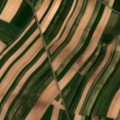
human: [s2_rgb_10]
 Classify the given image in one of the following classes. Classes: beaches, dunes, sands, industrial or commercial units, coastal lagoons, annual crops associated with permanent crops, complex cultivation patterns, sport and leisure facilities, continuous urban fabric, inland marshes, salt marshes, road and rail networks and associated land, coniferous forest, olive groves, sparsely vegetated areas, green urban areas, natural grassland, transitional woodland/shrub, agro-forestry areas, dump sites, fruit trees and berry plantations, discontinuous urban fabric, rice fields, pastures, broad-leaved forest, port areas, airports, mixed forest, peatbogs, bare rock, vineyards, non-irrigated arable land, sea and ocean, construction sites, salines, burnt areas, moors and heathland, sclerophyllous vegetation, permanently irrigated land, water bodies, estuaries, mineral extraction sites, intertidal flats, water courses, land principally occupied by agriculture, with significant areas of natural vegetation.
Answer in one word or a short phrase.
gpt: discontinuous urban fabric, non-irrigated arable land, complex cultivation patterns